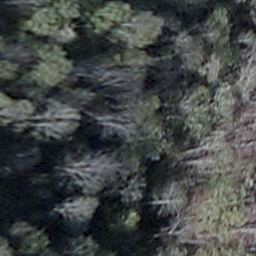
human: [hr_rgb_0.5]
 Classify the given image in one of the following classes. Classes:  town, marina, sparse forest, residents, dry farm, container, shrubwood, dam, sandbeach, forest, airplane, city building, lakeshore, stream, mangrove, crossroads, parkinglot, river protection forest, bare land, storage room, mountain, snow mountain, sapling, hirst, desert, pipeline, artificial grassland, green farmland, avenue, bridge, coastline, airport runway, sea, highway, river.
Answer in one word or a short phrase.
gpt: shrubwood